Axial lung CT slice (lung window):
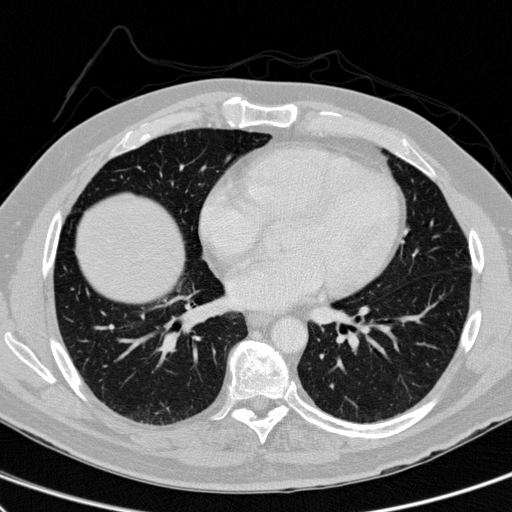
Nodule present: no